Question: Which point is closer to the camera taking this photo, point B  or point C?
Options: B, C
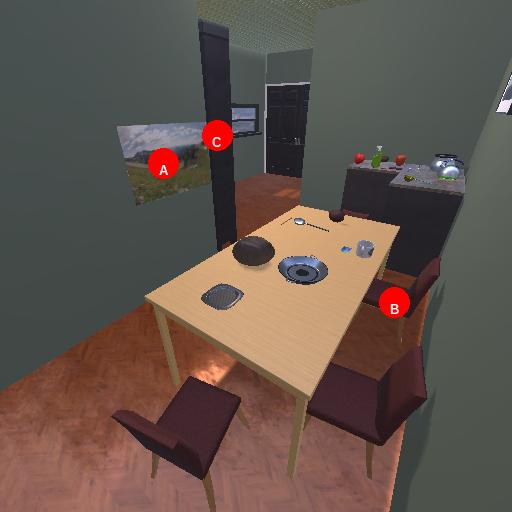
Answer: B